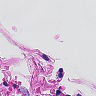
Metastatic tissue present: no